Brain MRI, t2w sequence, axial 2D slice.
Patient: age 53, sex F, weight 90 kg, height 1.9 m
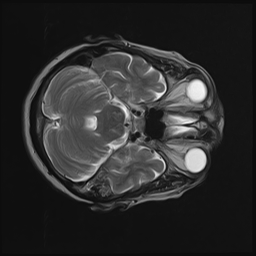